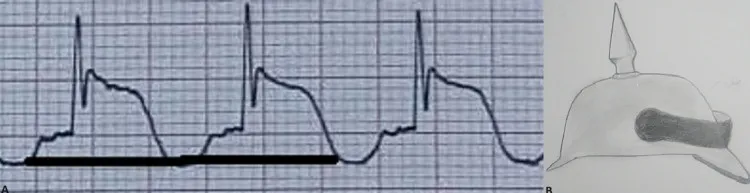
enlargement of the electrocardiogram showing the resemblance of the electrocardiogram pattern to the German spiked helmet from the 19th century known as "Picklehauben".
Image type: electrography (ekg)